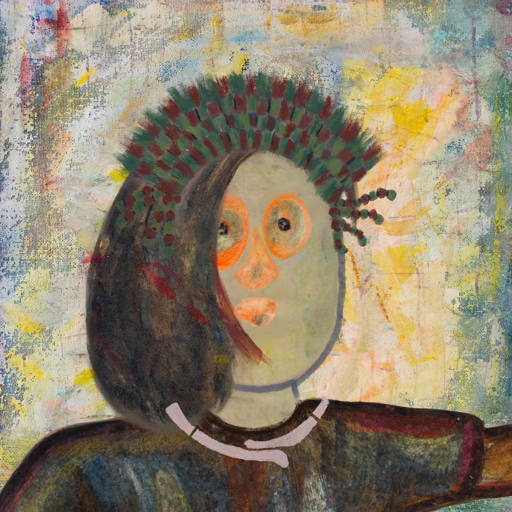
Background: Irani, Head And Neck Front: Hill_Girl, Face Front: Childish, Bust: Mosgoul, Hair Front: Gypsy_Mother, Head Accessory: After_Raid_Crown, Second Necklace: Blank, Necklace: Hypocrite_2, Baby: Blank